Interaction volume radius: 5 \u00c5
Interaction volume height: 15 \u00c5
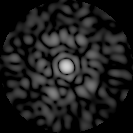
Disorder parameter: 0.8563